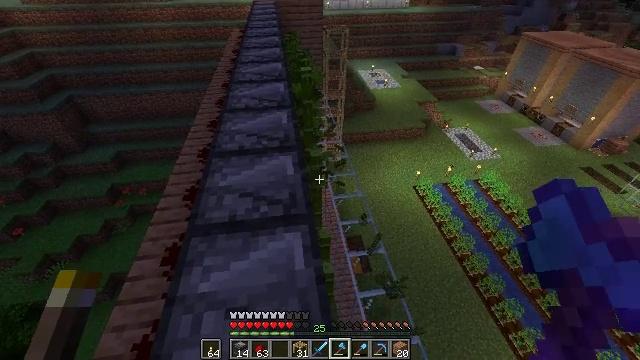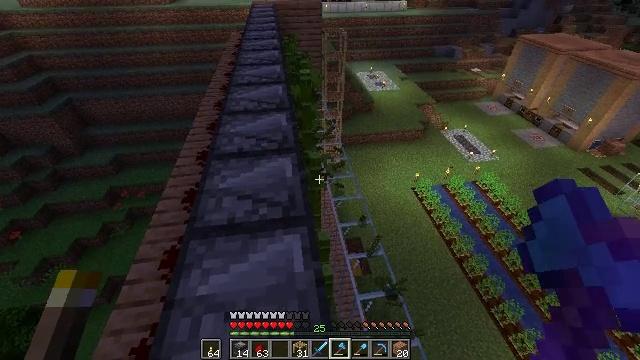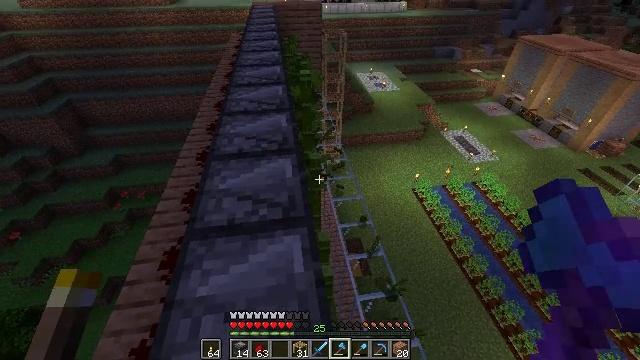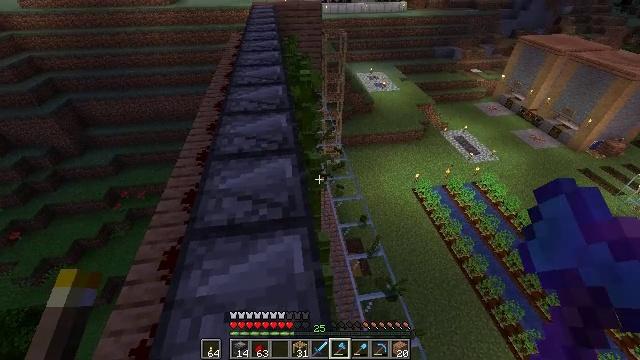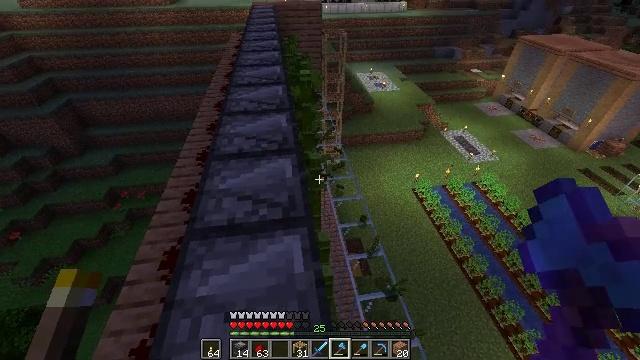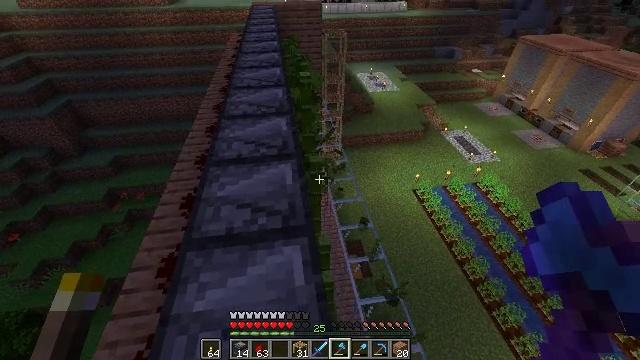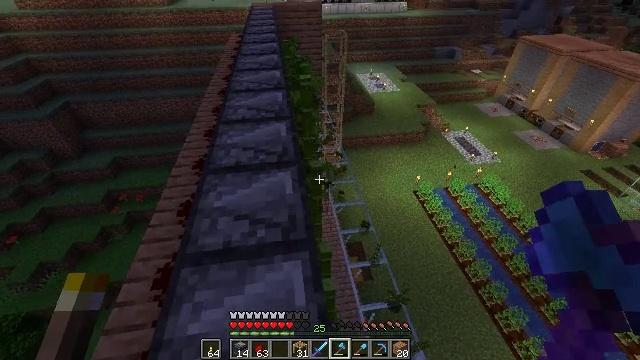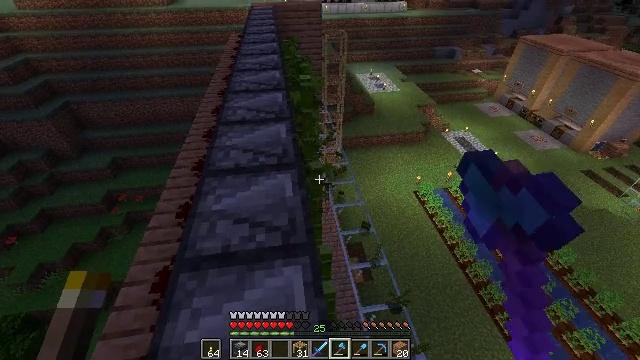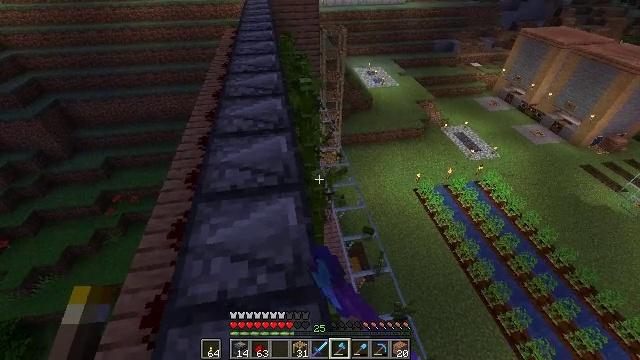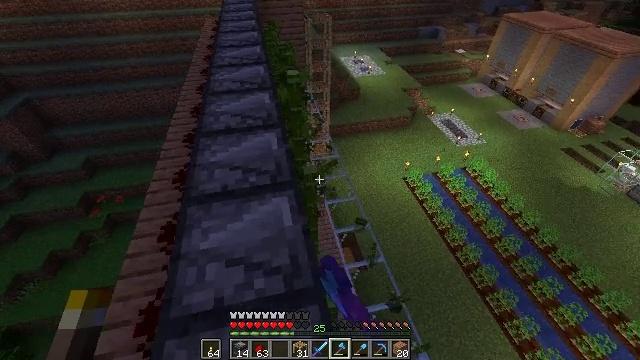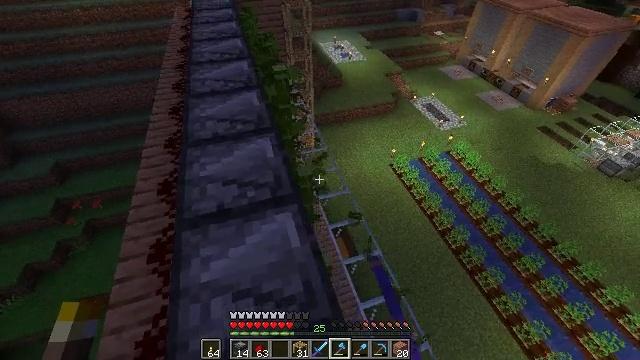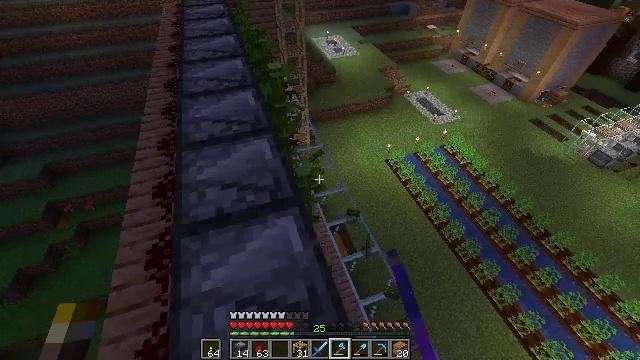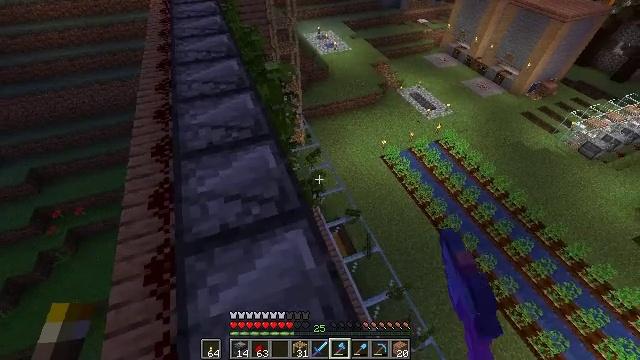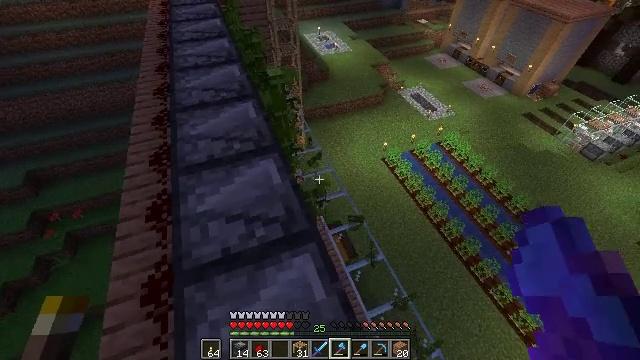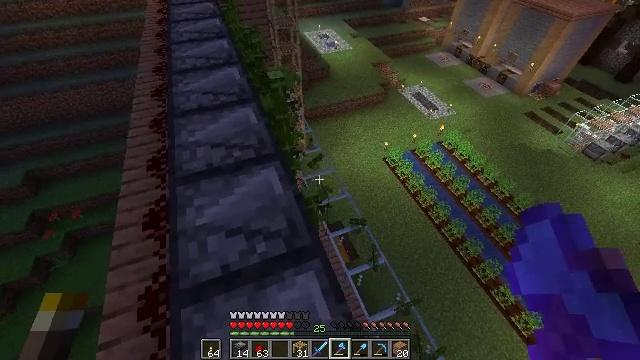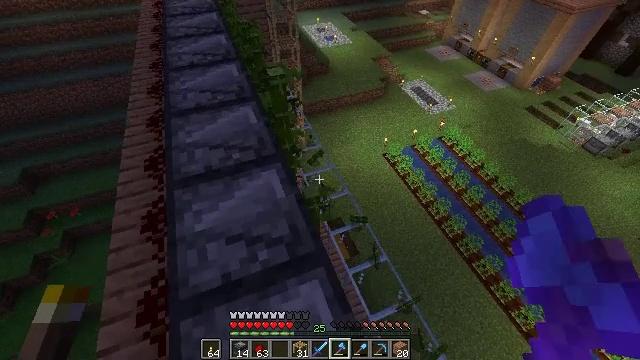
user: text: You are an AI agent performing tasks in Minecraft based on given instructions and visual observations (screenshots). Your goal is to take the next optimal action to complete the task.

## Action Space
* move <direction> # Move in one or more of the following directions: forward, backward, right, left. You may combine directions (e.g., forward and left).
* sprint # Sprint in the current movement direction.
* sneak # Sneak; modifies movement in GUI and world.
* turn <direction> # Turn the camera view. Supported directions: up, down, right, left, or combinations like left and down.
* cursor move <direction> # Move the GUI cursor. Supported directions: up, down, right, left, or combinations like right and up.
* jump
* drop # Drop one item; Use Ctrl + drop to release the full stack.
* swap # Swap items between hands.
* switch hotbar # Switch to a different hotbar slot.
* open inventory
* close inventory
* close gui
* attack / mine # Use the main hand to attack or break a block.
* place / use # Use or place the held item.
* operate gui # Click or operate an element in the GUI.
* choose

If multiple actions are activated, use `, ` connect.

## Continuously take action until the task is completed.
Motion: motion action
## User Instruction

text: Collect bamboo for crafting.
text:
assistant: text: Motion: attack / mine
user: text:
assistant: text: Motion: attack / mine
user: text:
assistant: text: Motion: attack / mine
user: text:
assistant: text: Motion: attack / mine
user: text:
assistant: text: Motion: move forward, attack / mine
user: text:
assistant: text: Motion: move forward, attack / mine
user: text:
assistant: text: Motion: move forward
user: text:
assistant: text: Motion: move forward and move left, turn down
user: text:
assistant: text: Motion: move forward and move left, turn right and down
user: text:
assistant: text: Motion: move forward and move left, turn right and down
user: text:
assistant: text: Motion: move forward and move left, turn right
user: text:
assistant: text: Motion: move forward, turn right
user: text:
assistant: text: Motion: move forward
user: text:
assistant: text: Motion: no_op
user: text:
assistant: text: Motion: turn down
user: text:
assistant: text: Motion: no_op
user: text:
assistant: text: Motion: no_op
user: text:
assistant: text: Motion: no_op
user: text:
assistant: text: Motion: turn left, attack / mine
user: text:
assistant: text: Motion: attack / mine
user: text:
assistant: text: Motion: attack / mine
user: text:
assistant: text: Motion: attack / mine
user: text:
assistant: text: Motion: attack / mine
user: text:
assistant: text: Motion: attack / mine
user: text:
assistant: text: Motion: attack / mine
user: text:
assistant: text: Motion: attack / mine
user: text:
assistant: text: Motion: attack / mine
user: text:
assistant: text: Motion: attack / mine
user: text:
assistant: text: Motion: attack / mine
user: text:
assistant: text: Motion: attack / mine